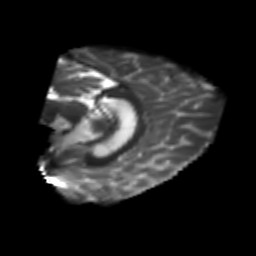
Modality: T2w
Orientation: sagittal
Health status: healthy
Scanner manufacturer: philips
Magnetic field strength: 3 T
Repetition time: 6.964 s
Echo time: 0.092 s